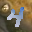
Label: 4